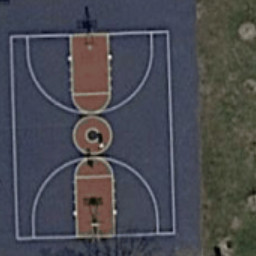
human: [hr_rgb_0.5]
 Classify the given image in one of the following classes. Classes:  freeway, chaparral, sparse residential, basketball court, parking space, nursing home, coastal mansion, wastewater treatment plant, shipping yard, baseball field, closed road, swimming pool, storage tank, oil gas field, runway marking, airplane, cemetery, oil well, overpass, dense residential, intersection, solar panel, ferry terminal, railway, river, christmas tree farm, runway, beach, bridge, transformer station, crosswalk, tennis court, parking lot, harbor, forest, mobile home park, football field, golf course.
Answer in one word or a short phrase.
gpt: basketball court